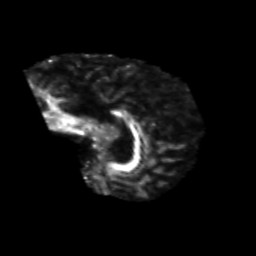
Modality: FA
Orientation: sagittal
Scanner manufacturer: siemens
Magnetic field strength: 3 T
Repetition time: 6.8 s
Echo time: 0.093 s